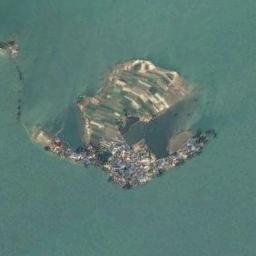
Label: island